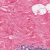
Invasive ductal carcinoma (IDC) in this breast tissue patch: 0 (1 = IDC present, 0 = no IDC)